Brain MRI, t2w sequence, axial 2D slice.
Patient: age 43, sex F, weight 95 kg, height 1.95 m
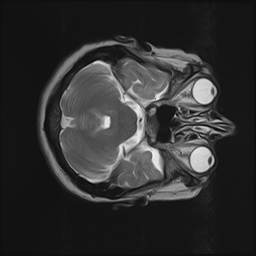